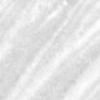
Label: change